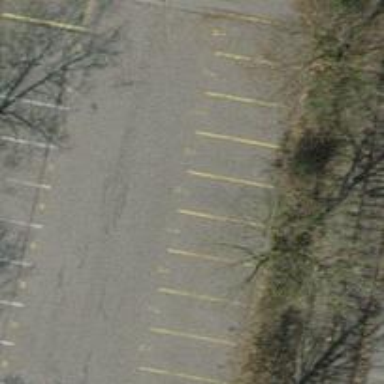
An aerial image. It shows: Motorcycle parking area.